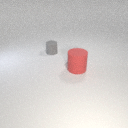
small gray rubber cylinder to the left of large red rubber cylinder